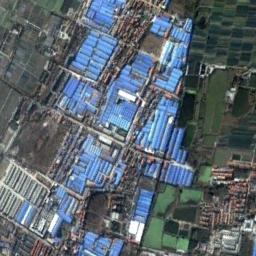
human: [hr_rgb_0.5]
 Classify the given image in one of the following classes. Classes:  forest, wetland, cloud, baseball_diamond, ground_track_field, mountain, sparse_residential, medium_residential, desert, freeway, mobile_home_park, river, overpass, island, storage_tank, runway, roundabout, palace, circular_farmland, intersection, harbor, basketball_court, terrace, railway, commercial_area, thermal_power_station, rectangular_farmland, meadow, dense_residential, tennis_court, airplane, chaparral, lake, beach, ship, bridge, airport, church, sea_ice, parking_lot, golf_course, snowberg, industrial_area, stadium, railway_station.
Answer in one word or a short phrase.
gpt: industrial_area